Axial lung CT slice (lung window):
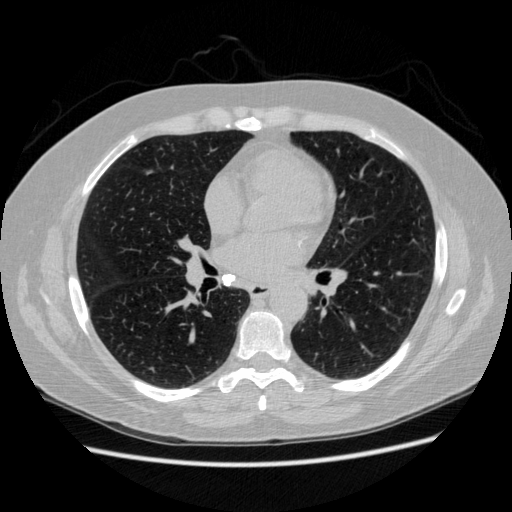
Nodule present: no